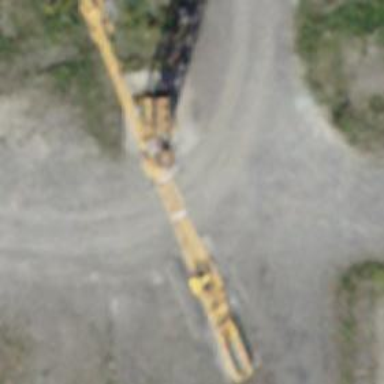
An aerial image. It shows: Crane is depicted.